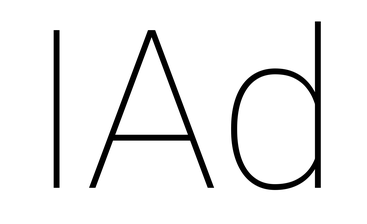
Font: Roboto_Thin